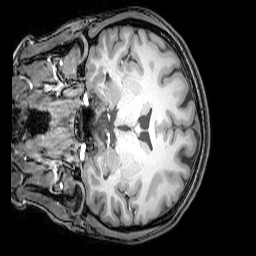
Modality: T1w
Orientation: coronal
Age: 22
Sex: female
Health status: healthy
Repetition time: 0.081 s
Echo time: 0.037 s